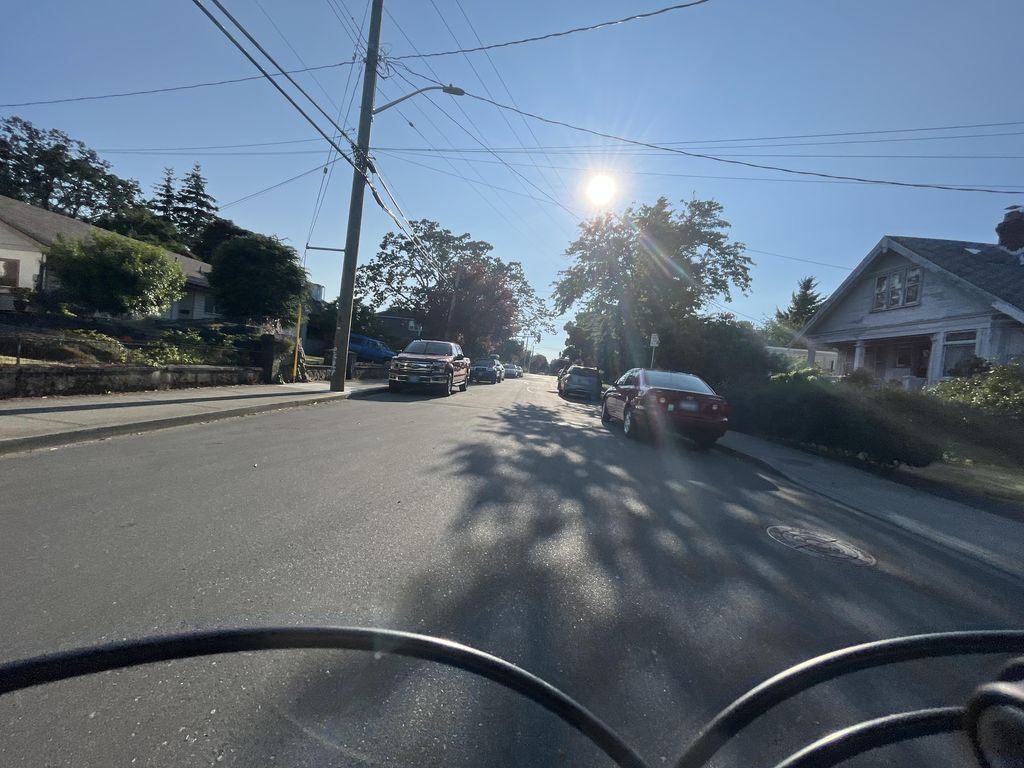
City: victoria